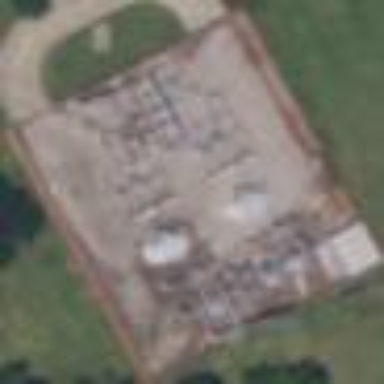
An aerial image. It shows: Power substation.